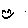
Label: smiley face